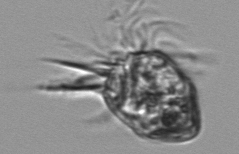
Label: Strombidium_morphotype1